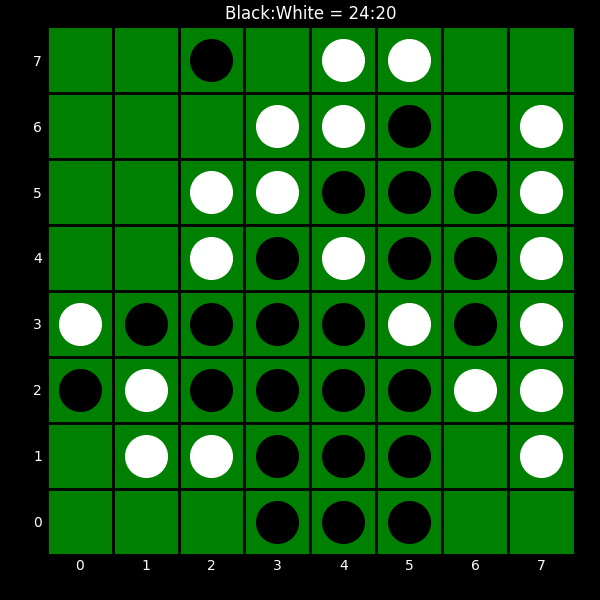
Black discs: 24
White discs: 20